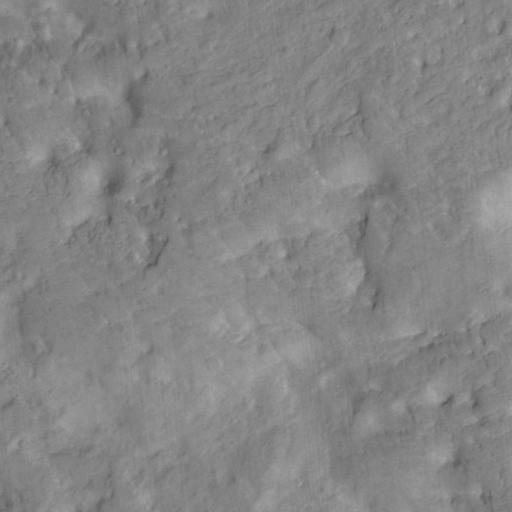
Objects detected: cone